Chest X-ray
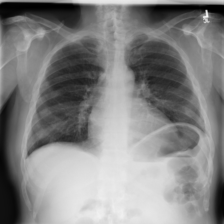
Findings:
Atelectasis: negative
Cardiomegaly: negative
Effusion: negative
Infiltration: negative
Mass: negative
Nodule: negative
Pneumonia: negative
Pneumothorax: negative
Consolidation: negative
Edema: negative
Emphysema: negative
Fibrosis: negative
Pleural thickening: negative
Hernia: negative